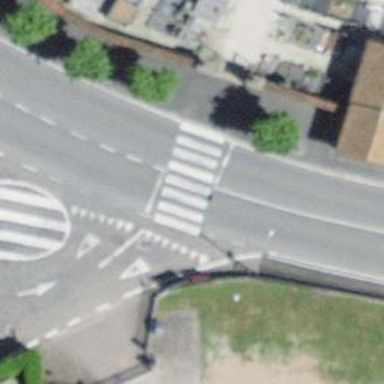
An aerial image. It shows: Marked crossing on the road.